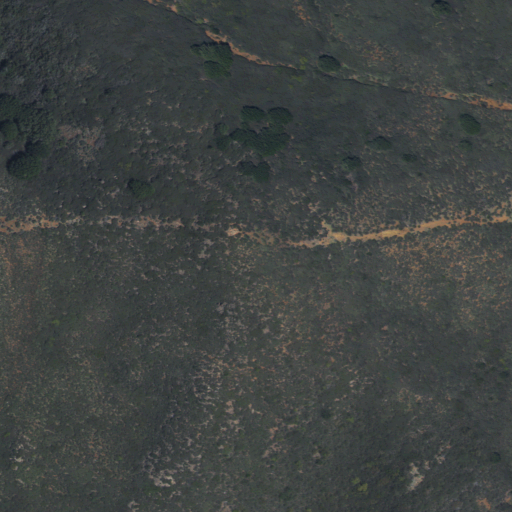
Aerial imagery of mountain in California named Guatay Mountain containing mixed forest, evergreen forest, and shrub